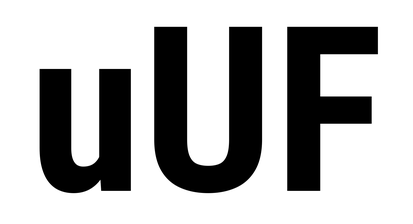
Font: Roboto_Condensed_Bold